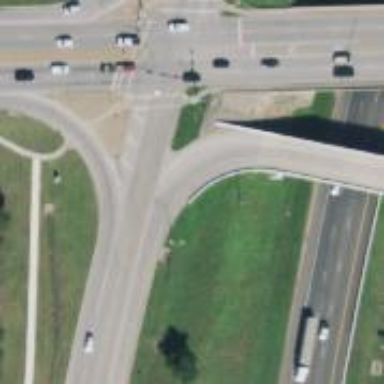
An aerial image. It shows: Secondary road with asphalt surface and frontage road.